Interaction volume radius: 10 \u00c5
Interaction volume height: 25 \u00c5
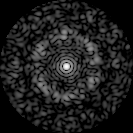
Disorder parameter: 0.7598